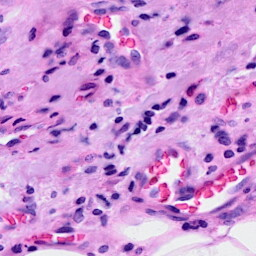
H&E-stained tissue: Breast